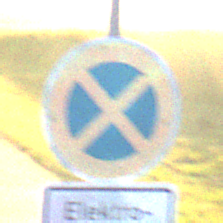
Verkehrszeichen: AbsolutesHalteverbot
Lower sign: FahrzeugeVerbaleAngabe3
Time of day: SunriseSunset
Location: Outdoor (RoadRail)
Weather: Clear
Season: NotSpecified
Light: Natural